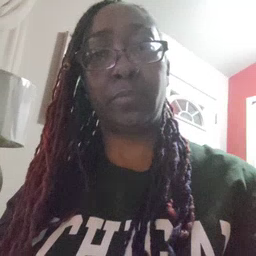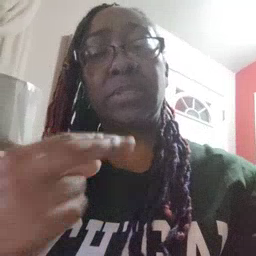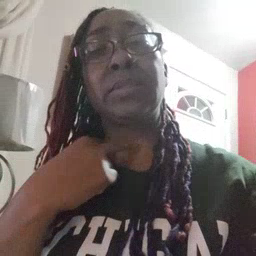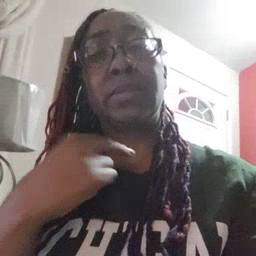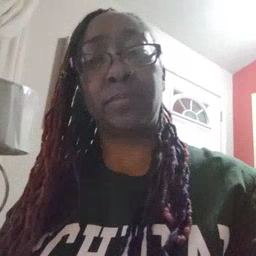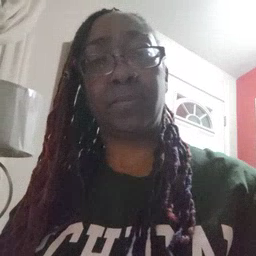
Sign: stuck